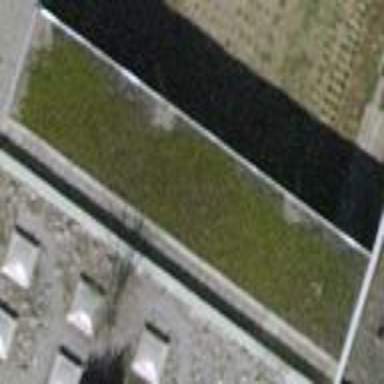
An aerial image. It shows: View of roof of building.